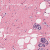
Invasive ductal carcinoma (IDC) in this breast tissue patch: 0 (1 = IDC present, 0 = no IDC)